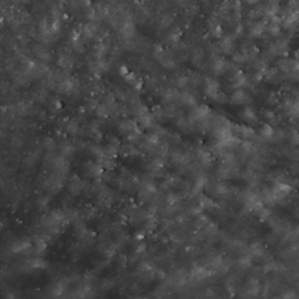
Label: non_frost